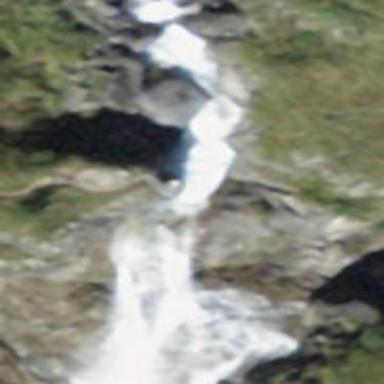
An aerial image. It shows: Beautiful waterfall in nature.